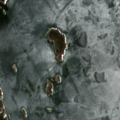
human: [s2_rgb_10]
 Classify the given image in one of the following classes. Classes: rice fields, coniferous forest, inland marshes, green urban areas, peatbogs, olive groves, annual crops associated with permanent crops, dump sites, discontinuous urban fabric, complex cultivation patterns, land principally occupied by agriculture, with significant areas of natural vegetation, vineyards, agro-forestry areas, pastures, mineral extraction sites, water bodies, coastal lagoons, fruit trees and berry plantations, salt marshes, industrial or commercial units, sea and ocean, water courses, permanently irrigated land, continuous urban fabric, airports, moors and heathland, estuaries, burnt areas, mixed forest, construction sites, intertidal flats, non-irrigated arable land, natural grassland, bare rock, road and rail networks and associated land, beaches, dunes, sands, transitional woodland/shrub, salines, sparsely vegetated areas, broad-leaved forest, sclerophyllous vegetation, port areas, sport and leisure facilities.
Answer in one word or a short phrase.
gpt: bare rock, sea and ocean